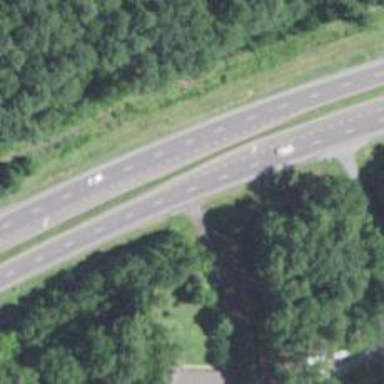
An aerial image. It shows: Trunk highway.